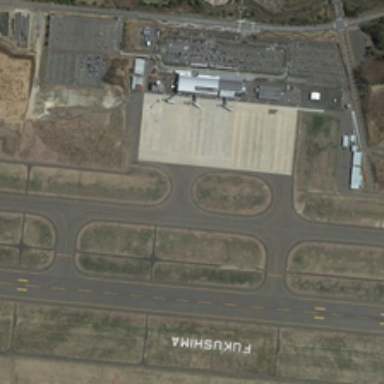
An empty parking lot is near seven parking lots .